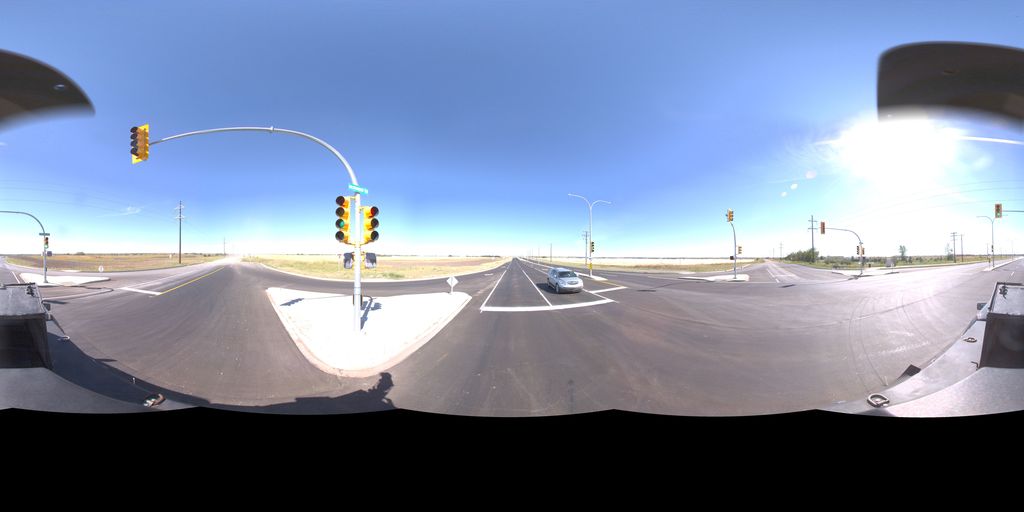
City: saskatoon